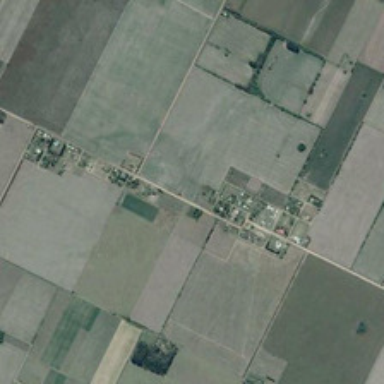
Many pieces of farmlands are together .